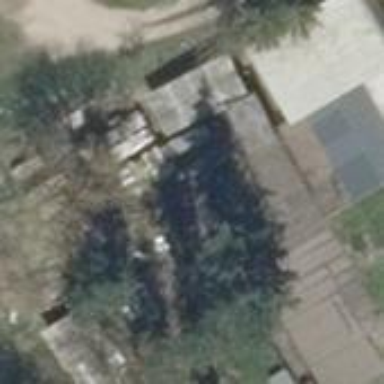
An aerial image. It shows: Shed used as sawmill.